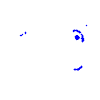
Particle: electron